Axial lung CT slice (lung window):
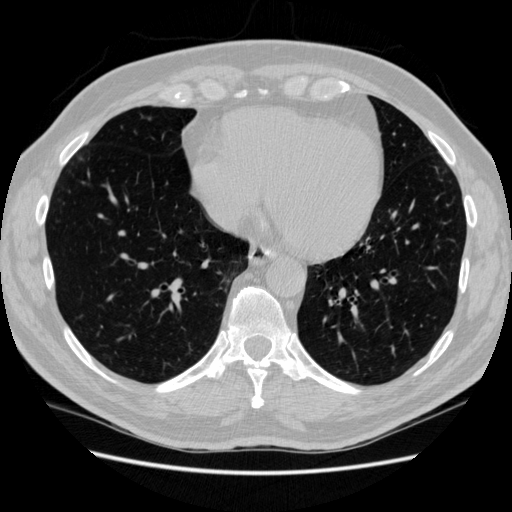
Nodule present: no